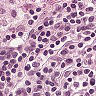
Metastatic tissue present: no